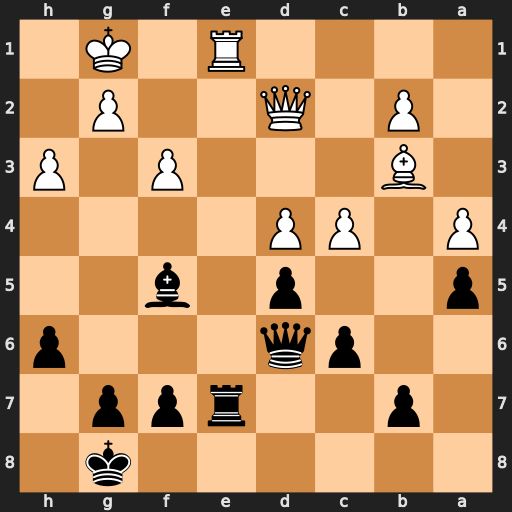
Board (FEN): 6k1/1p2rpp1/2pq3p/p2p1b2/P1PP4/1B3P1P/1P1Q2P1/4R1K1
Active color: b
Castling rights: -
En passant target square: -
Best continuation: Rxe1+ Qxe1 dxc4 Bxc4 Qxd4+